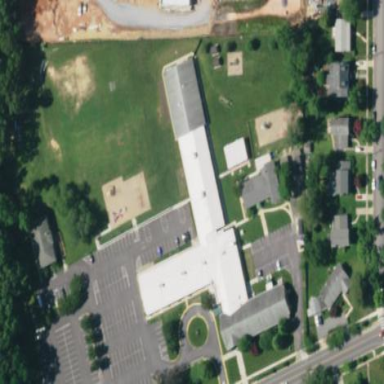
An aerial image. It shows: School building.